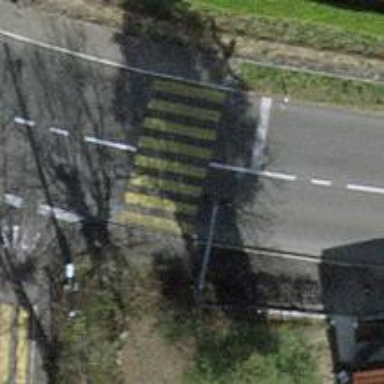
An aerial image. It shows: Road crossing with traffic signals.